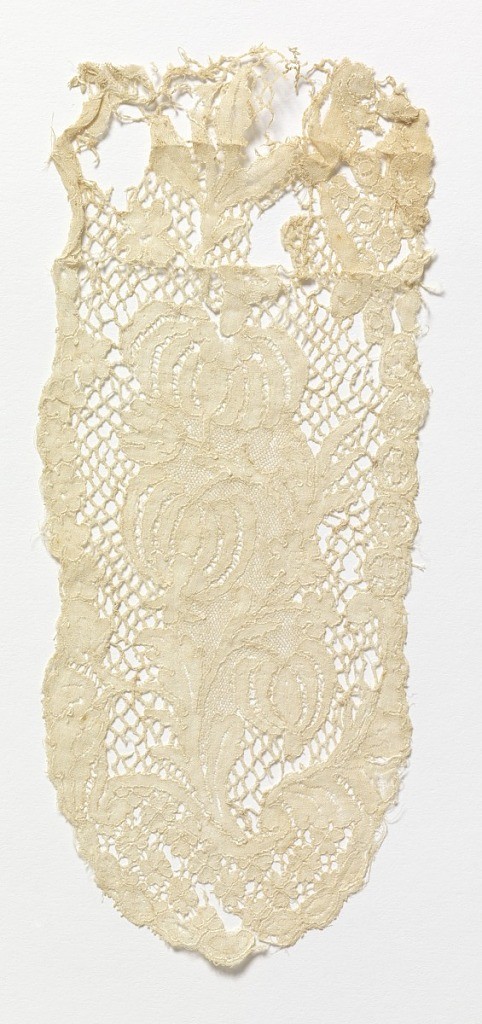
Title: Cap streamer fragment
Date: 18th century
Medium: linen Technique: bobbin lace, Mechlin style
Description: Mechlin-style design with undulating stems and floral forms.